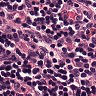
Metastatic tissue present: no